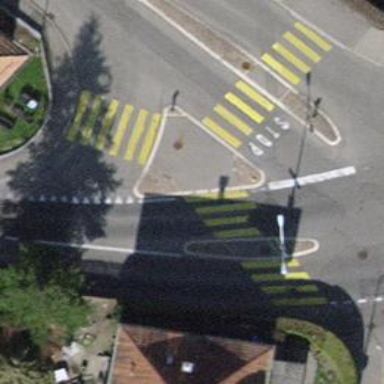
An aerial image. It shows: Traffic calming island.